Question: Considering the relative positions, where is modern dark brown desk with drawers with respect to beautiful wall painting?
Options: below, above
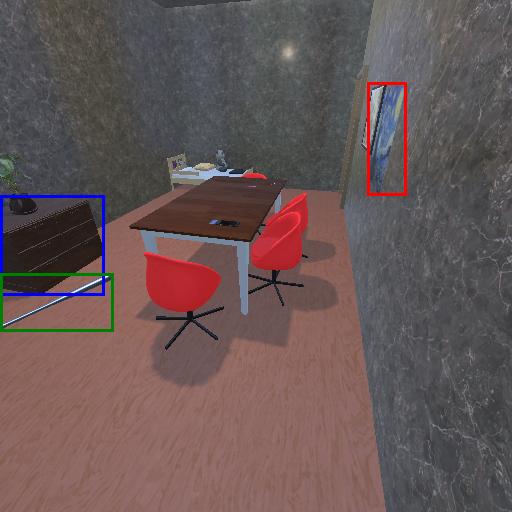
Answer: below